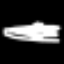
Label: octagon